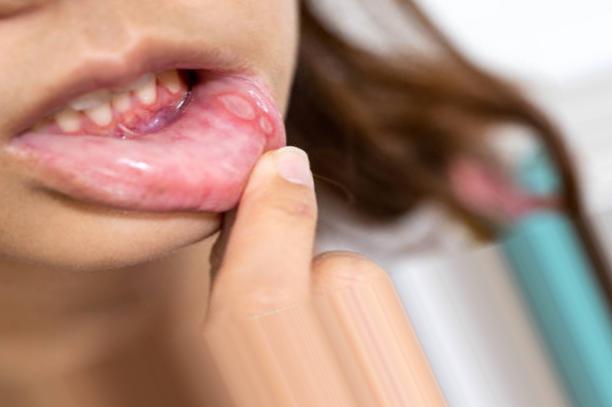
Condition: Mouth Ulcer